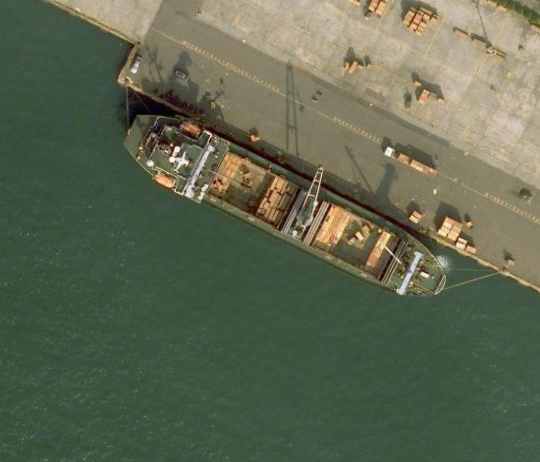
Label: Cargo_ship